Question: What is the color of the ball at (2, 2, 2)? The answer is the name of the color, with the first letter capitalized. You can choose an answer from Red, Green, Orange, Cyan, Purple, Blue, Yellow and Magenta.
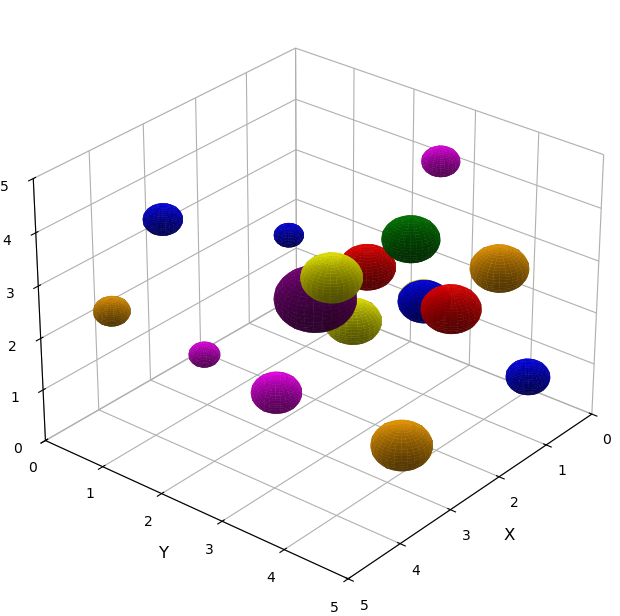
Answer: Purple